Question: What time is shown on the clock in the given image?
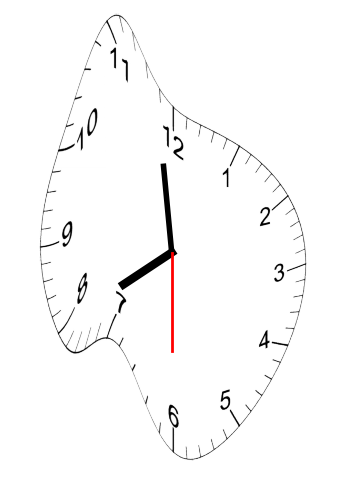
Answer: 07:58:30